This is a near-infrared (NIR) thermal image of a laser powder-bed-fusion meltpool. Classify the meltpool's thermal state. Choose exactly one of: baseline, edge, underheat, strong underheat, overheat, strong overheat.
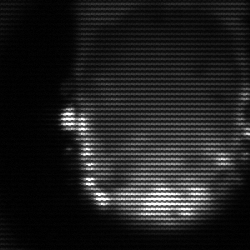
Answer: baseline